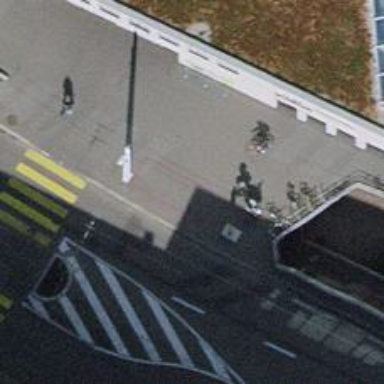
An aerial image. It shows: Bicycle rental facility.